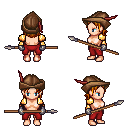
a pixel art fantasy rpg character, female body template, human, light skin, gold arm armor, red pants, dark blonde long bangs hairstyle, leather cap, metal gloves, spear, four views (front, back, left, right), 2x2 character sprite sheet, small pixel art, hard edges, no anti-aliasing